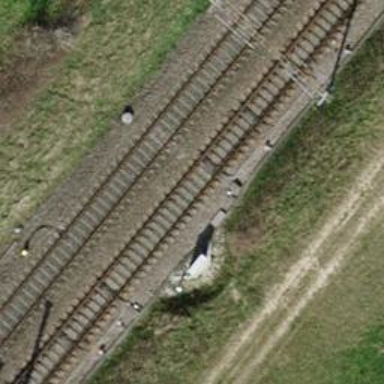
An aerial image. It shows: Single-track electrified railway with contact line.